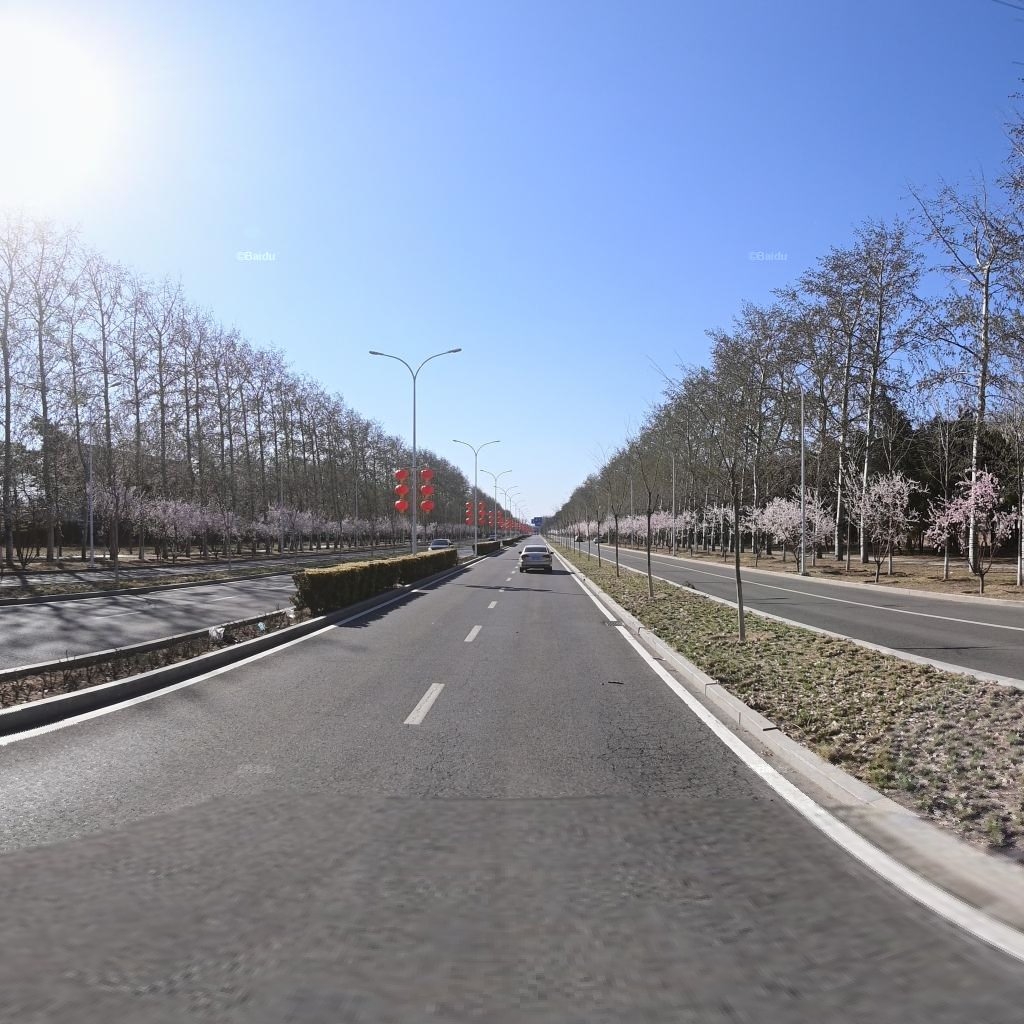
Region: Chaoyang
Road damage annotations: alligator crack, alligator crack